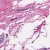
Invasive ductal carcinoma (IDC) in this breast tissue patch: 0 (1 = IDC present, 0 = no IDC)